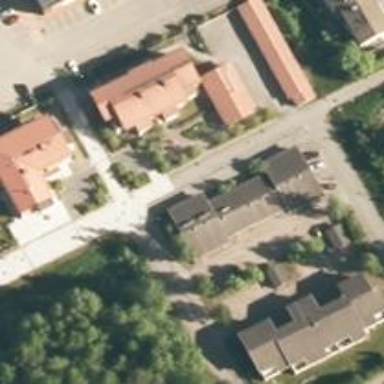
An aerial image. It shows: Veterinary facility.